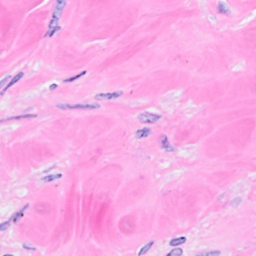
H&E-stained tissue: Breast